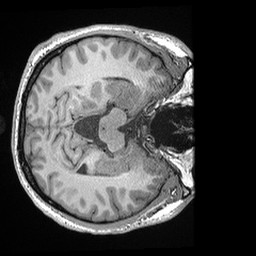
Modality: T1w
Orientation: axial
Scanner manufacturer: siemens
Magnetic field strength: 3 T
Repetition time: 2.3 s
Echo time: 0.00298 s